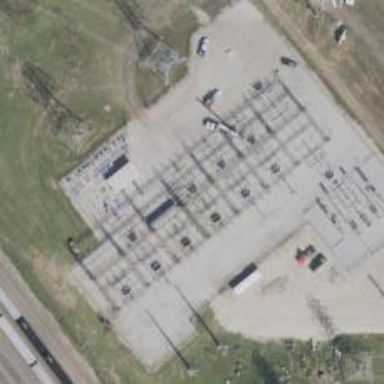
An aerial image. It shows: Switch used for power control.